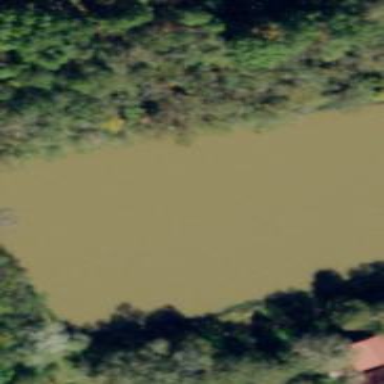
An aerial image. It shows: Reservoir.